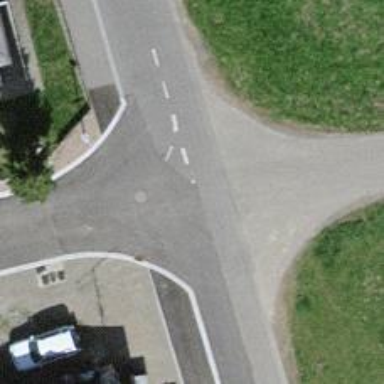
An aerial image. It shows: Unclassified road with asphalt surface.